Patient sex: M
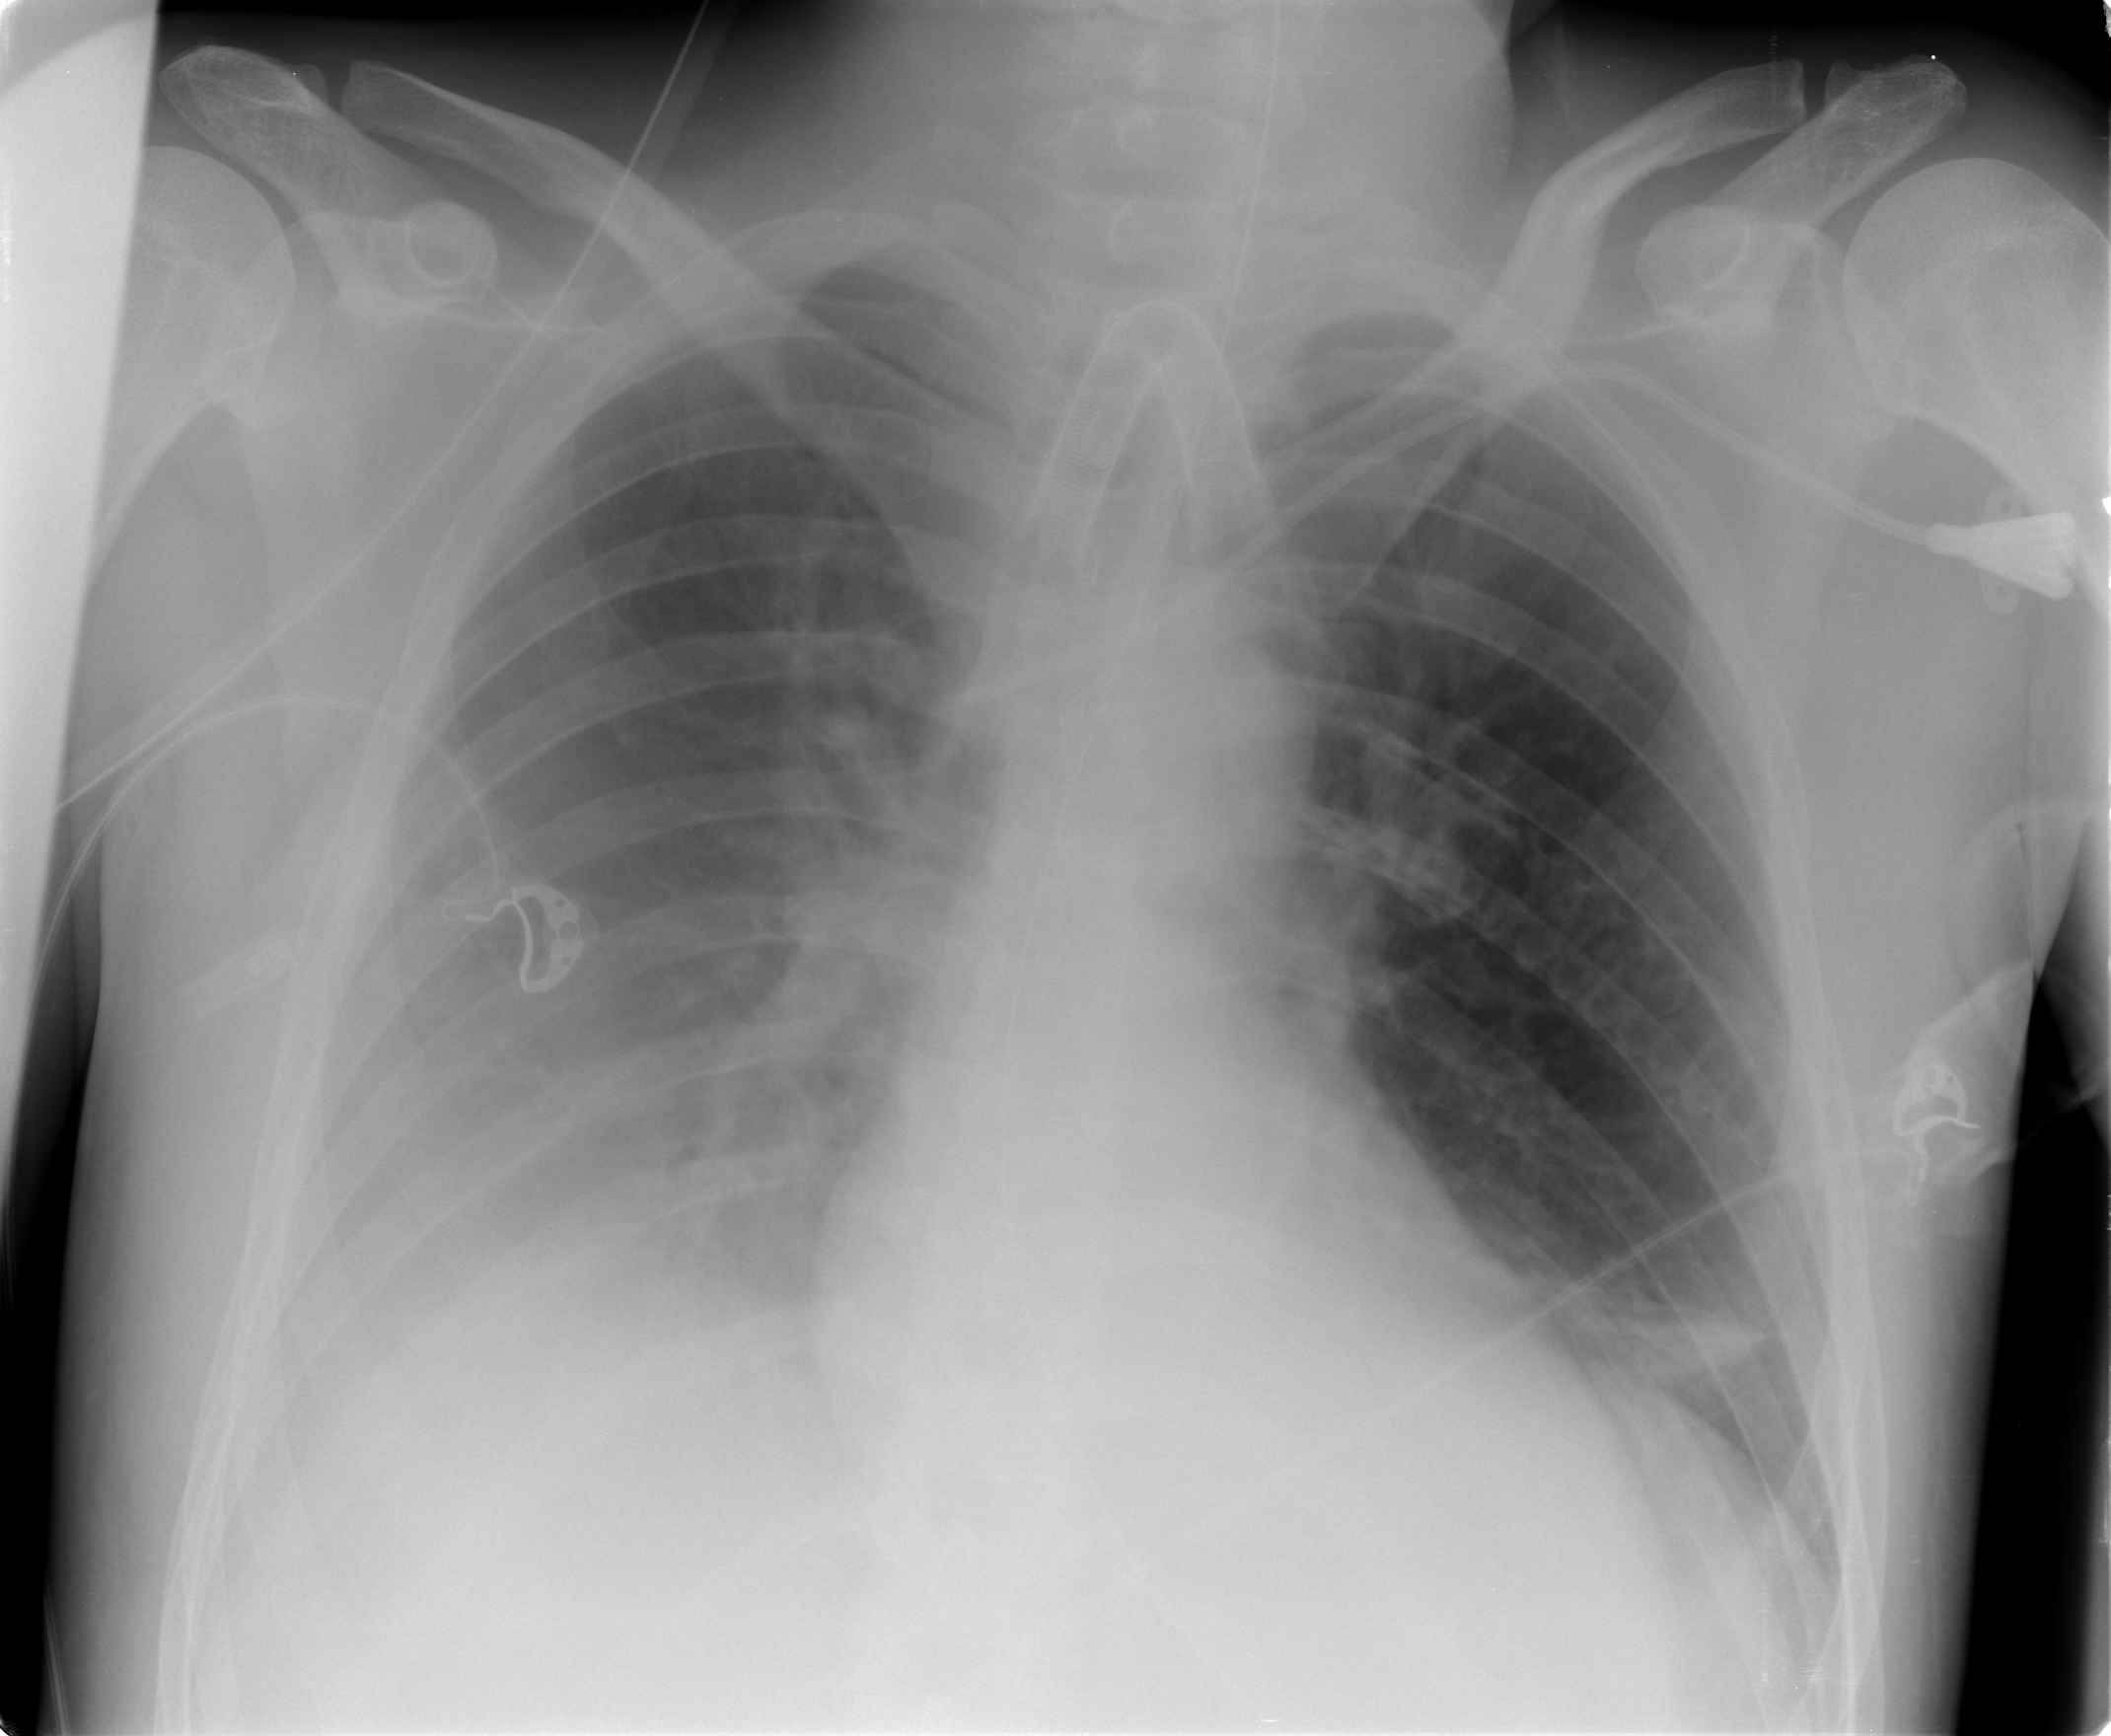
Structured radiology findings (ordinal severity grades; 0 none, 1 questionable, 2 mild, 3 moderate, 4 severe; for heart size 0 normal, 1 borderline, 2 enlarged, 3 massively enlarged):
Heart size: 0
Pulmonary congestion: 0
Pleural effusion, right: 2
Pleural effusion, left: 0
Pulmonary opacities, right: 1
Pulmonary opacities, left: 0
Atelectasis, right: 0
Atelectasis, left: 2